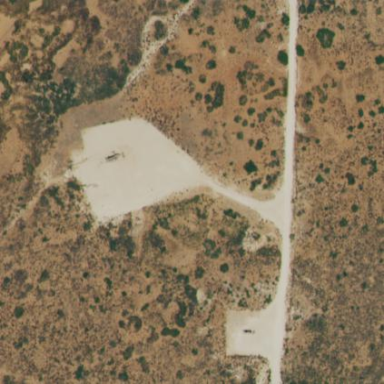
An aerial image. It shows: Wellsite surrounded by sand.